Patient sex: M
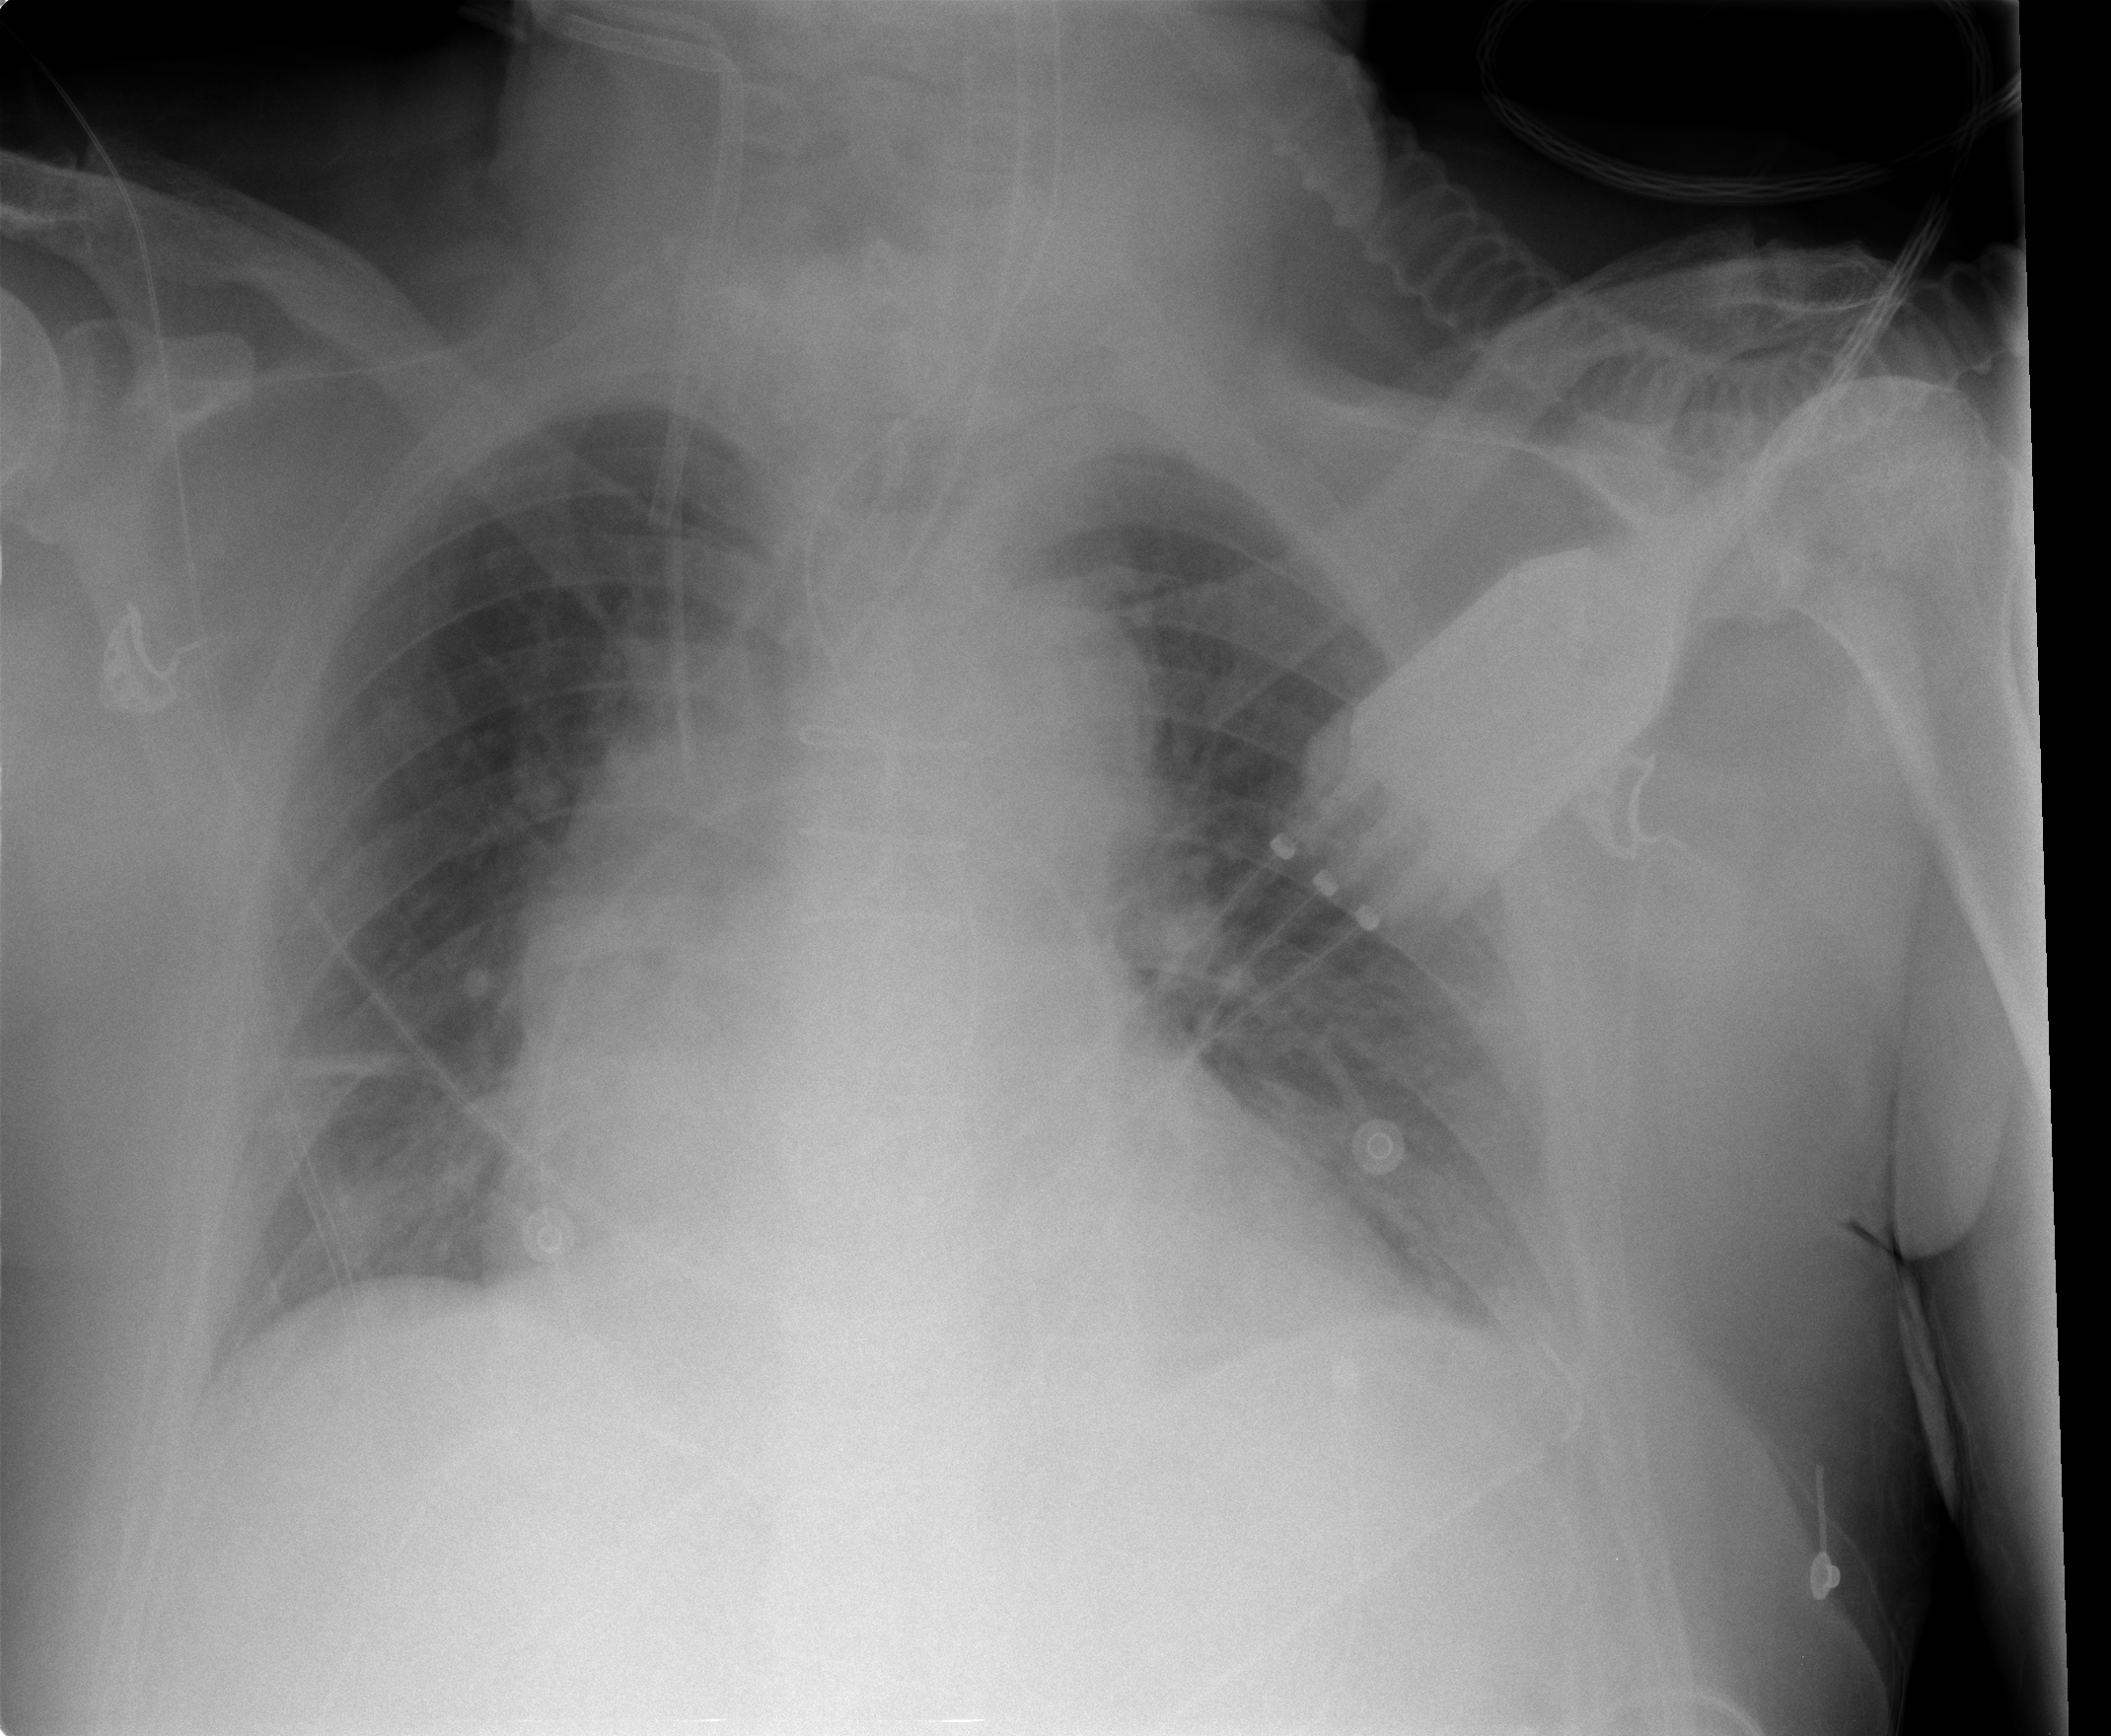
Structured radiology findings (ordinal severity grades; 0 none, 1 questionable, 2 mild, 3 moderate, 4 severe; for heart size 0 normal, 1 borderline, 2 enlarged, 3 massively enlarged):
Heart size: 2
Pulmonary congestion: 0
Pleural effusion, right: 0
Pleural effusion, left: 1
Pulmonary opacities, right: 0
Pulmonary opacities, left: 0
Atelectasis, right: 1
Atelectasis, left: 1